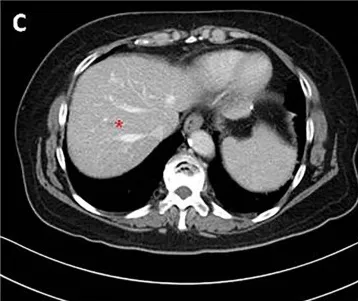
(C) Dynamic abdominal CT portal venous phase taken on February 9, 2017. Original tumor lesions indicated by red asterisk symbol.
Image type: radiology (ct)